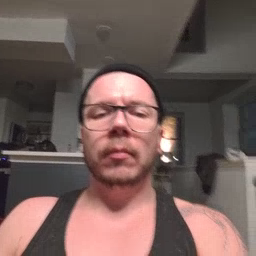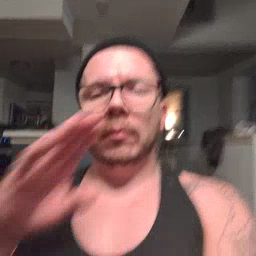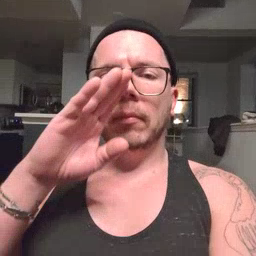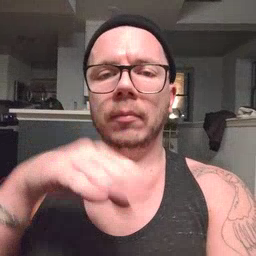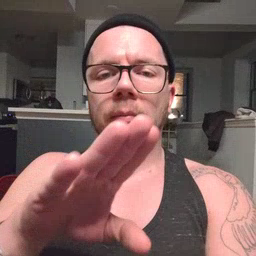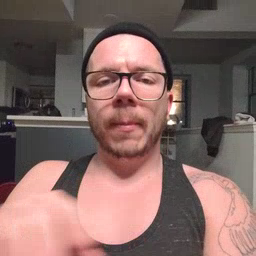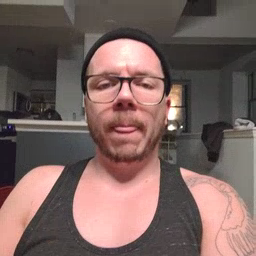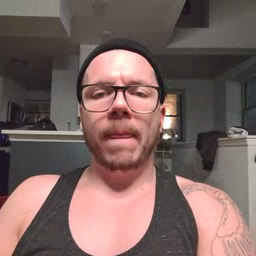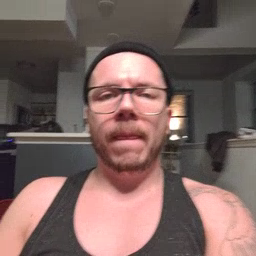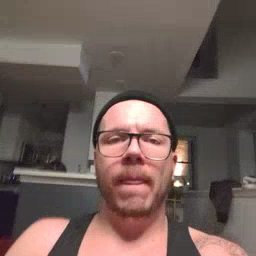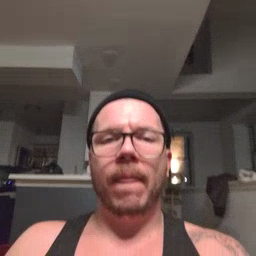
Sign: elephant